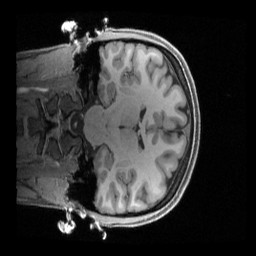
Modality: T1w
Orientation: coronal
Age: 27
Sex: female
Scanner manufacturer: siemens
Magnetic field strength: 3 T
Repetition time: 2.4 s
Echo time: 0.00222 s